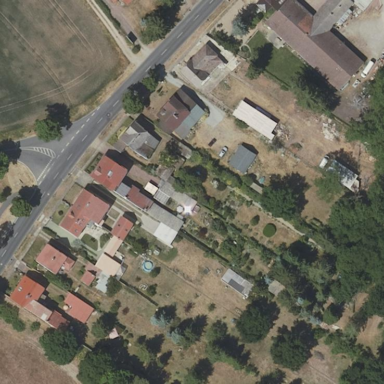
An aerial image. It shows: Residential area.